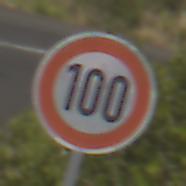
Verkehrszeichen: Geschwindigkeit100
Umgebung: Outdoor, RoadRail
Tageszeit: MorningAfternoon
Wetter: PartlyCloudy
Licht: Natural
Jahreszeit: NotSpecified
Kontrast: HighContrast